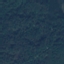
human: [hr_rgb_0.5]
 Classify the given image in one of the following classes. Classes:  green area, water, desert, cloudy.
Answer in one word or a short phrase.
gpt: green area